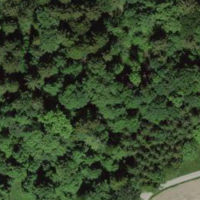
EUNIS habitat code: 44
Species observed at this site:
Silene dioica